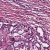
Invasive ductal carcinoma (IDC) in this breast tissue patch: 1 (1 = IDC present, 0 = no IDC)